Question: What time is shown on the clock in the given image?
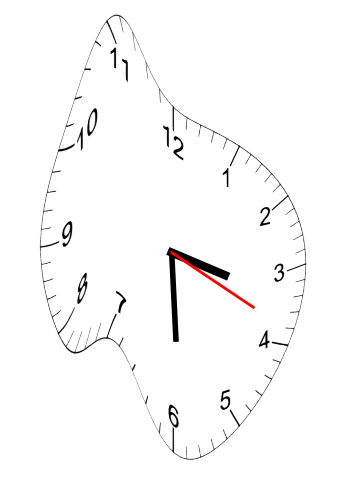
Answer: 03:29:19